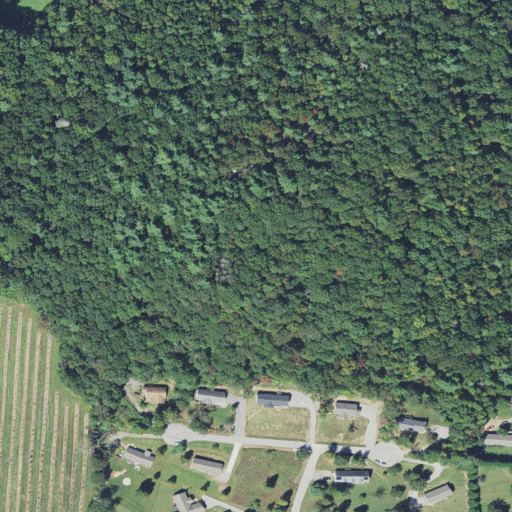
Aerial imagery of mountain in North Carolina named Pilot Mountain containing deciduous forest, mixed forest, grassland, low intensity development, open development, shrub, pasture, evergreen forest, and medium intensity development